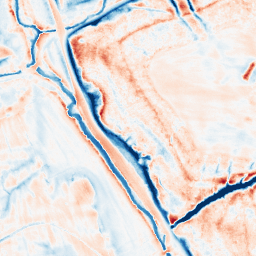
Category: trend_removal
Decomposition family: local_polynomial
Decomposition parameters: window_size: 21
degree: 3
Upsampling method: regularized
Upsampling parameters: scale: 2
lambda_reg: 0.001
Upsampling scale: 2